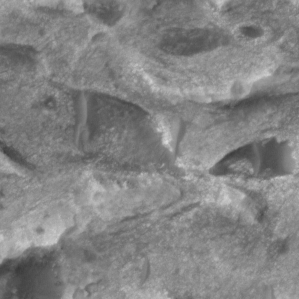
Label: non_frost